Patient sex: M
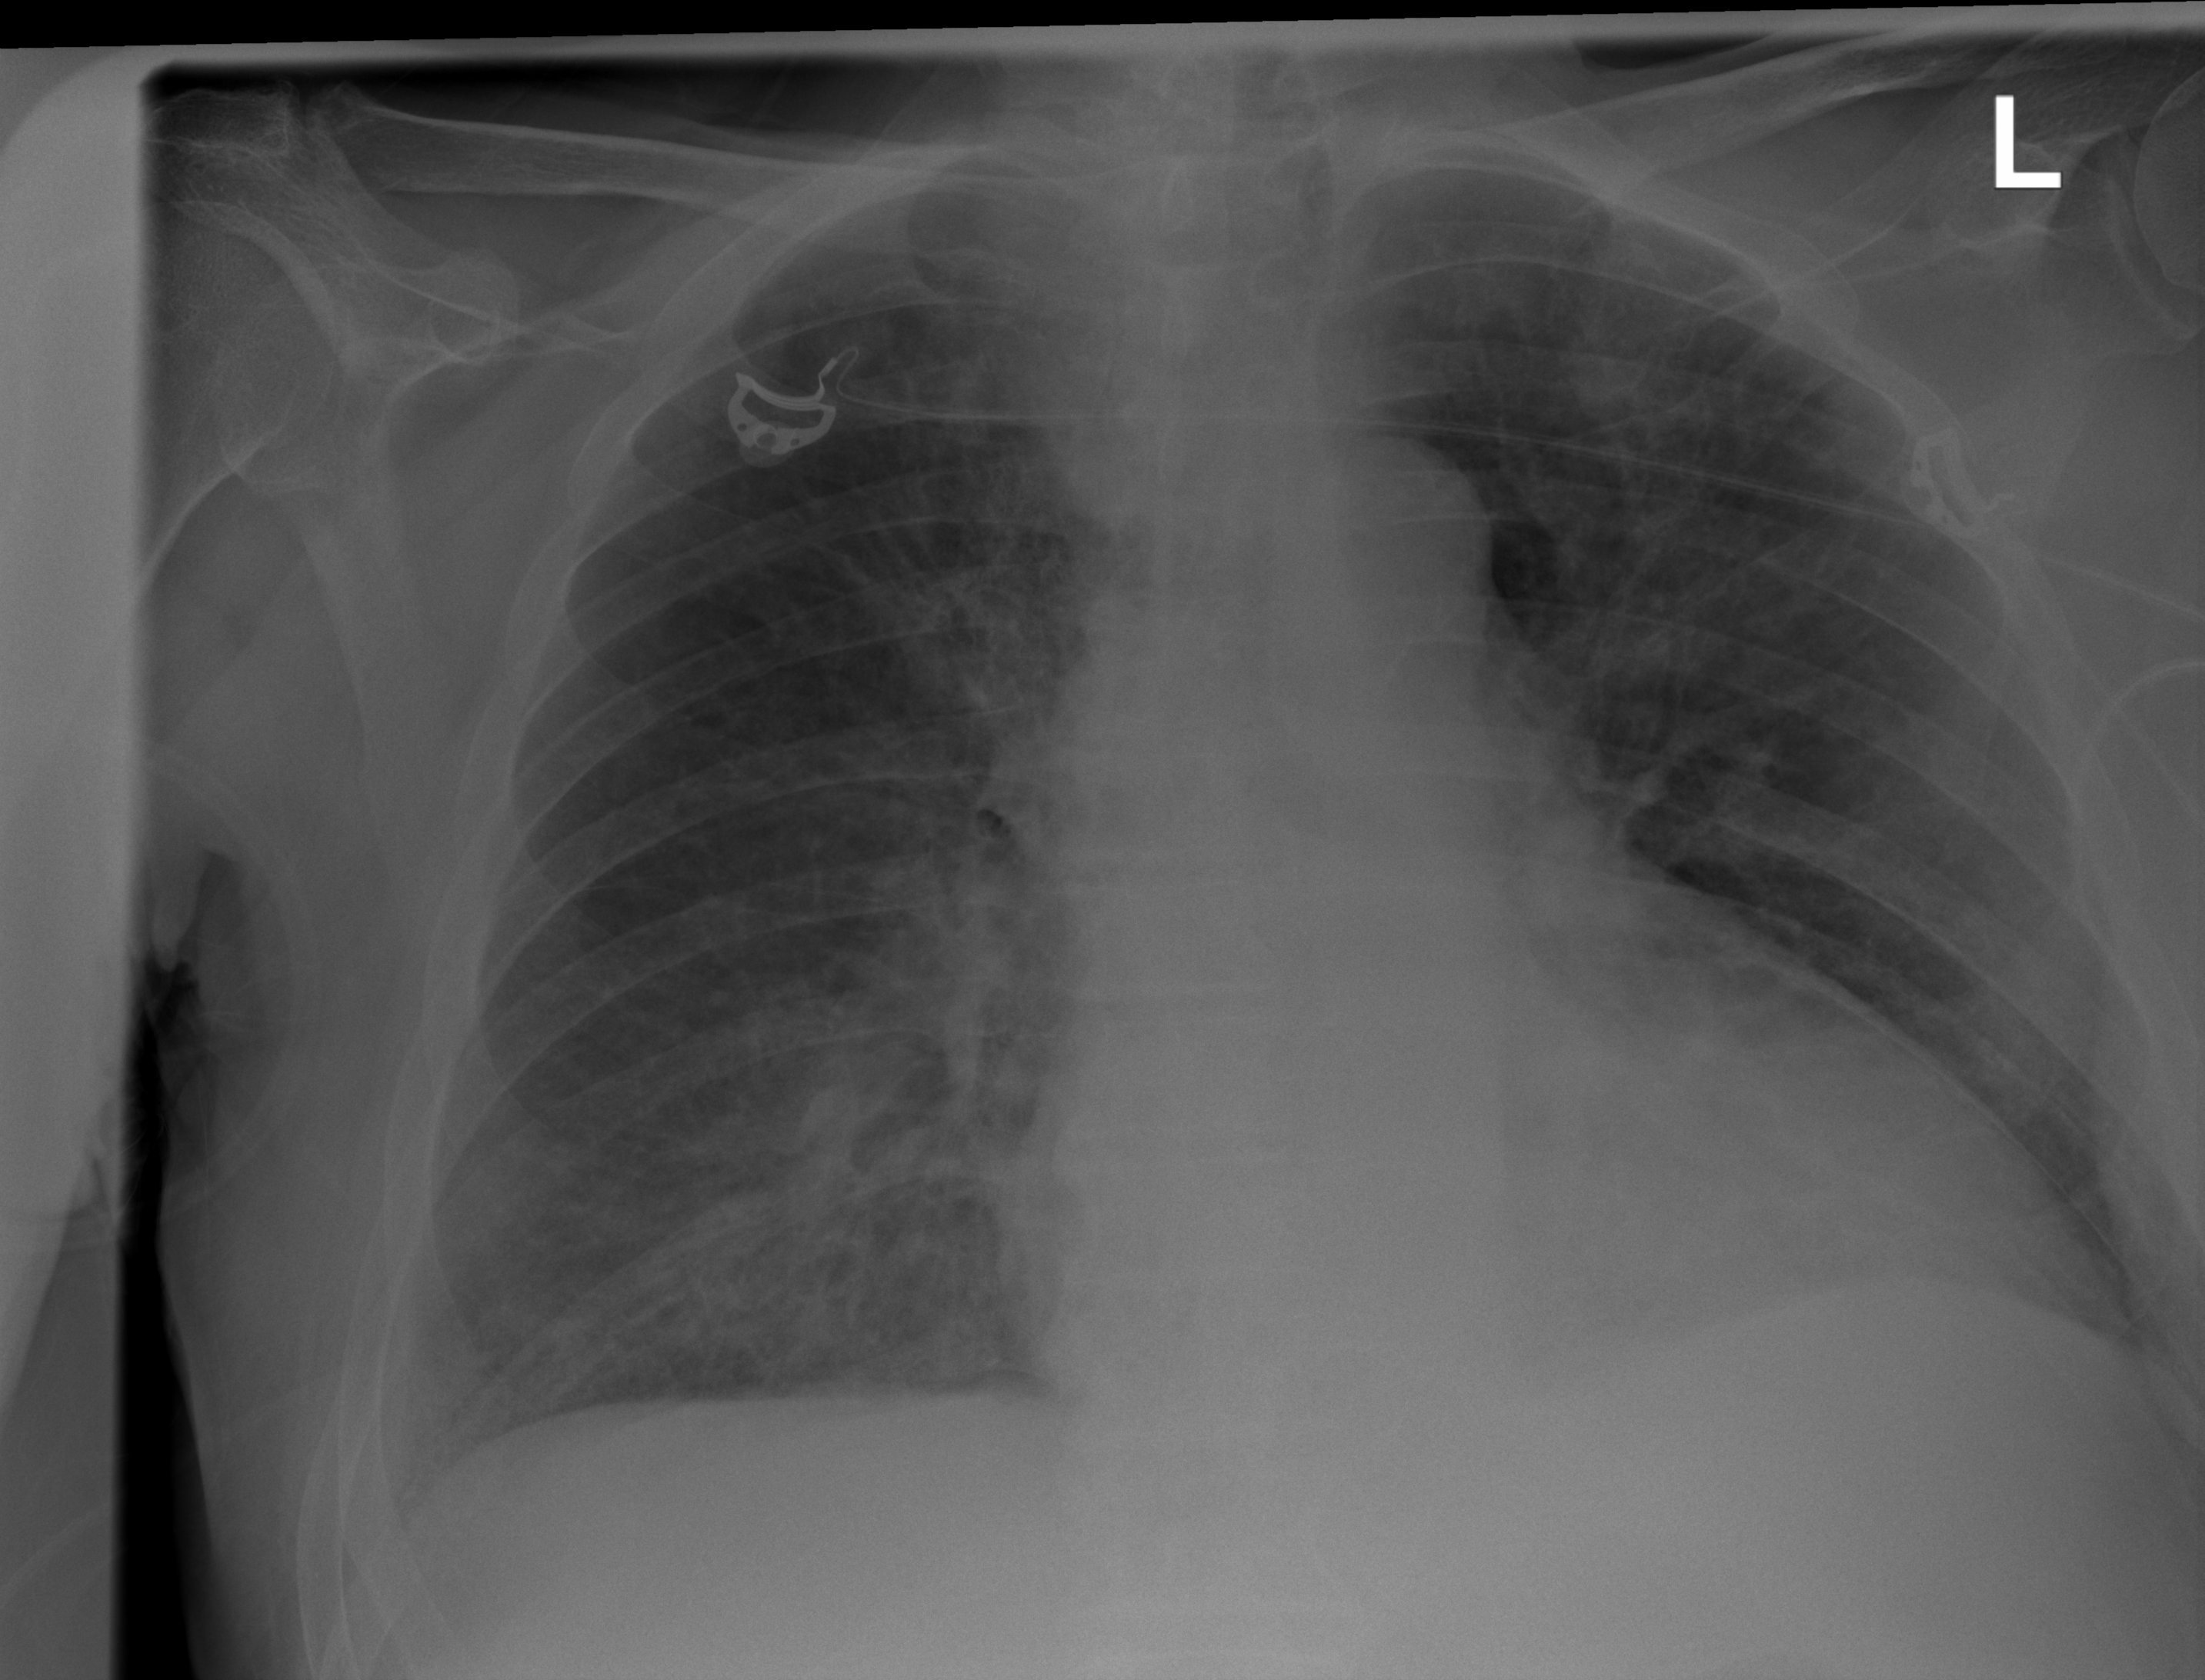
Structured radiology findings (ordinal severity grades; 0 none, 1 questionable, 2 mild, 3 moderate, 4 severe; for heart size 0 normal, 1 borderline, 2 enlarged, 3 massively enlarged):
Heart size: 2
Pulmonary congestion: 2
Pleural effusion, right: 1
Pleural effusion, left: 0
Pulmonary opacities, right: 2
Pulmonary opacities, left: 1
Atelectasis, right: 2
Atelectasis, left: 2